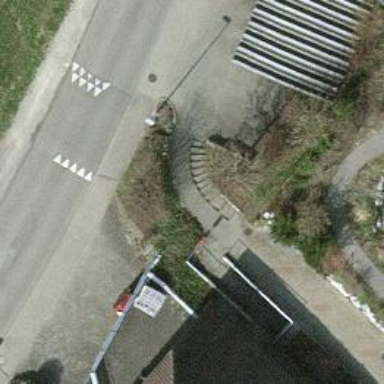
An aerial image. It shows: Road with steps.